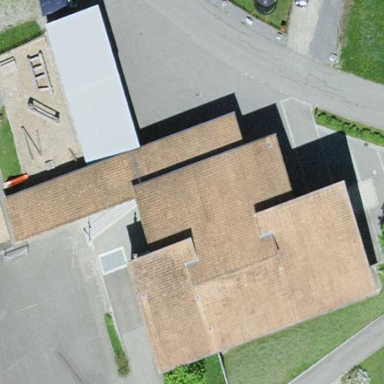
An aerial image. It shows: School building.